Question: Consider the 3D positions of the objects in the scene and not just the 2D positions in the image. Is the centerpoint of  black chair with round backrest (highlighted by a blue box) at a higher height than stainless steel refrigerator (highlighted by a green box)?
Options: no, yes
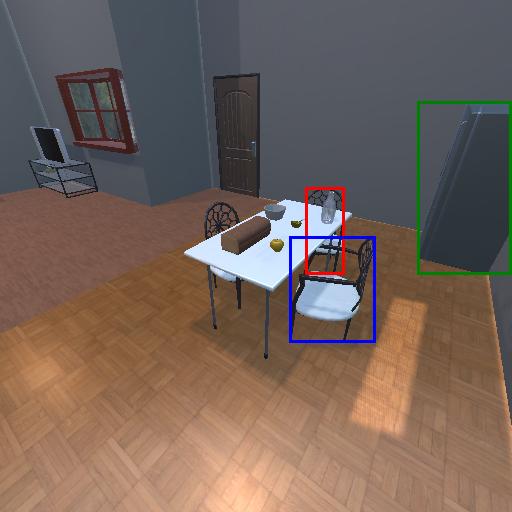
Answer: no